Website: home-depot
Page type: customer-info-address
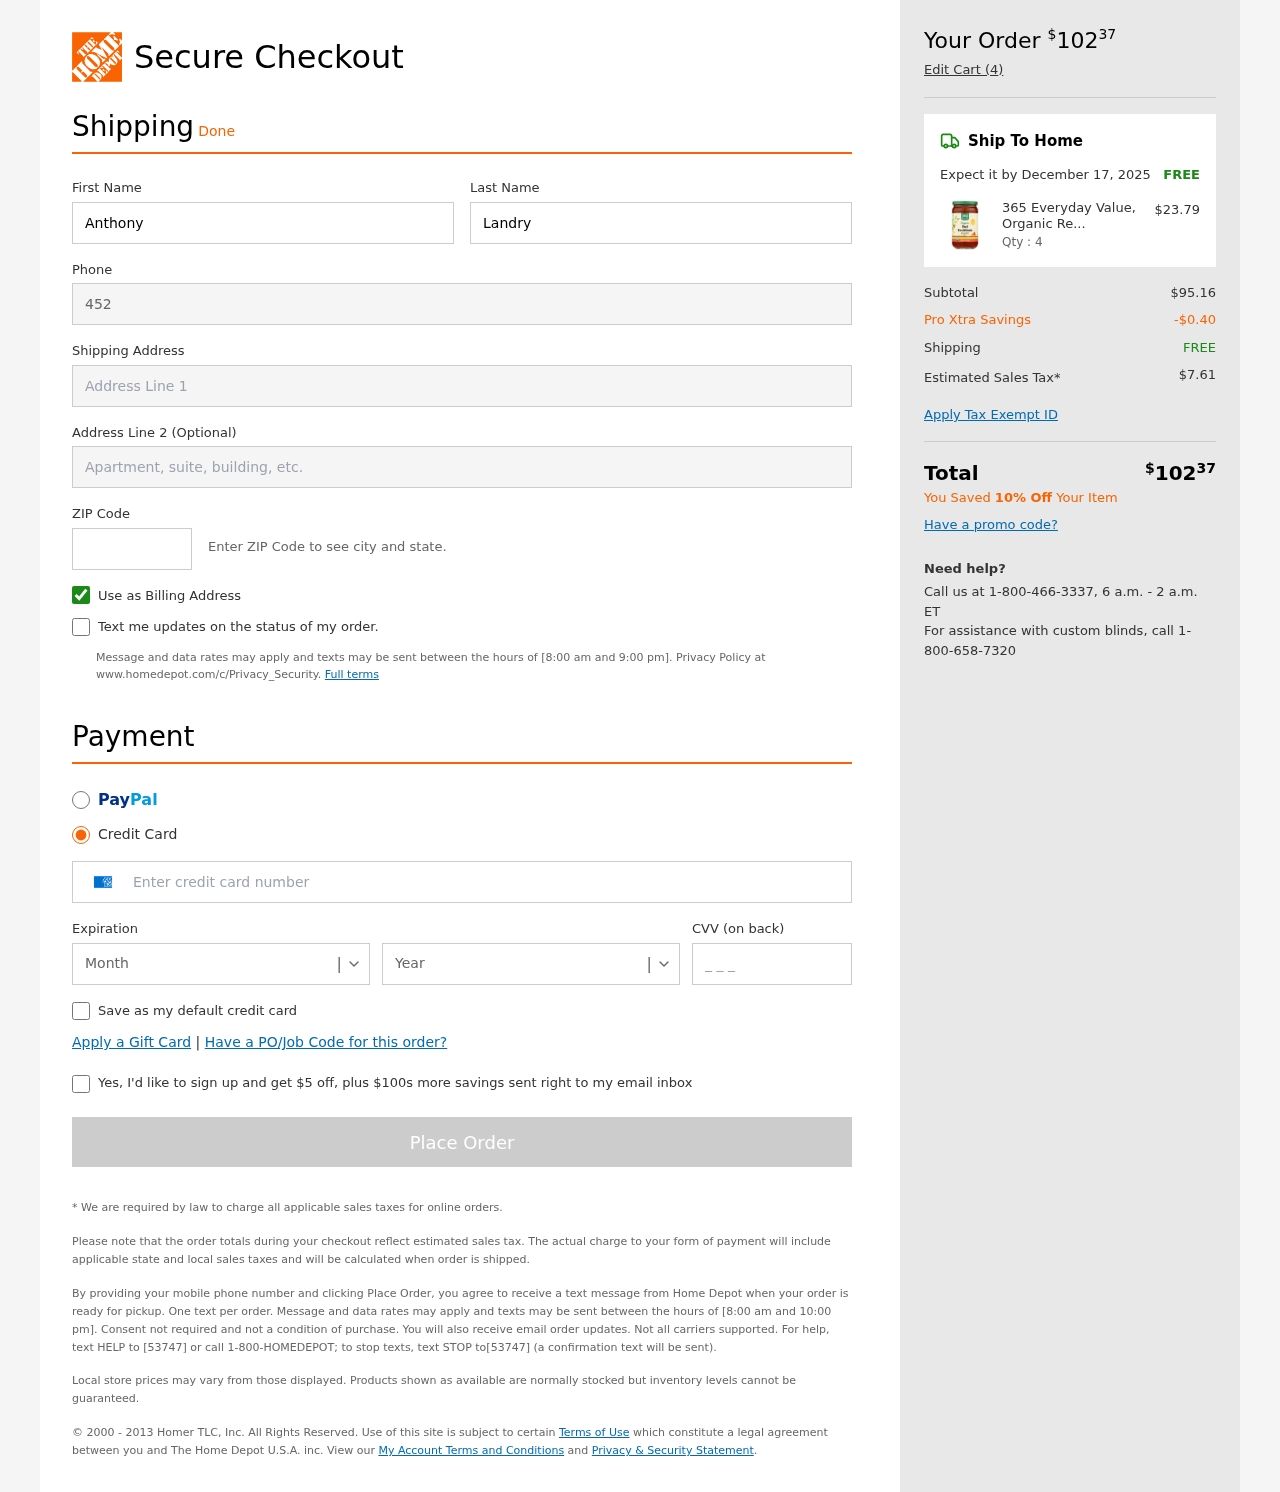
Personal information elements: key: PII_CARD_CVV
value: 5976
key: PII_CARD_EXPIRY_MONTH
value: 11
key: PII_CARD_EXPIRY_YEAR
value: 30
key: PII_CARD_NUMBER
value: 3446 9151 1125 289
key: PII_FIRSTNAME
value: Anthony
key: PII_LASTNAME
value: Landry
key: PII_PHONE
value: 4528522452
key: PII_POSTCODE
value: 32582
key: PII_STREET
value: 32906 Smith Manors
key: PII_STREET2
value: Apt. 576
Product elements: key: PRODUCT1_NAME
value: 365 Everyday Value, Organic Red Enchilada Sauce, 15.5 oz
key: PRODUCT1_PRICE
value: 23.79
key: PRODUCT1_QUANTITY
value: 4
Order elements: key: ORDER_TOTAL
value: $10237
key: ORDER_NUM_ITEMS
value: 4
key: ORDER_DELIVERY_DATE
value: December 17, 2025
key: ORDER_SHIPPING_COST
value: FREE
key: ORDER_SUBTOTAL
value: $95.16
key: ORDER_DISCOUNT
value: -$0.40
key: ORDER_SHIPPING_COST2
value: FREE
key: ORDER_TAX
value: $7.61
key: ORDER_TOTAL2
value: $10237
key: ORDER_SAVINGS_MESSAGE
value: You Saved 10% Off Your Item